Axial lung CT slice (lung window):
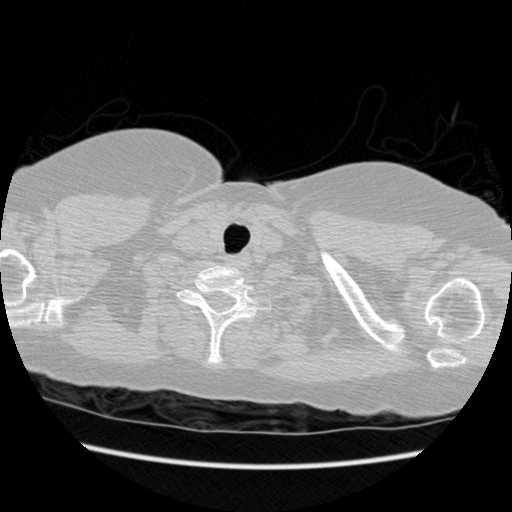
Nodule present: no